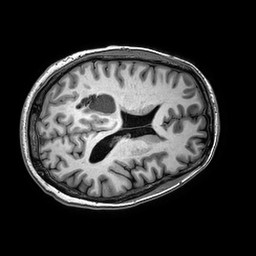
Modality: T1w
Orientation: axial
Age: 44
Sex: male
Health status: ill
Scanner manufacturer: philips
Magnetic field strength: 3 T
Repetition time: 0.006619 s
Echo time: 0.002986 s